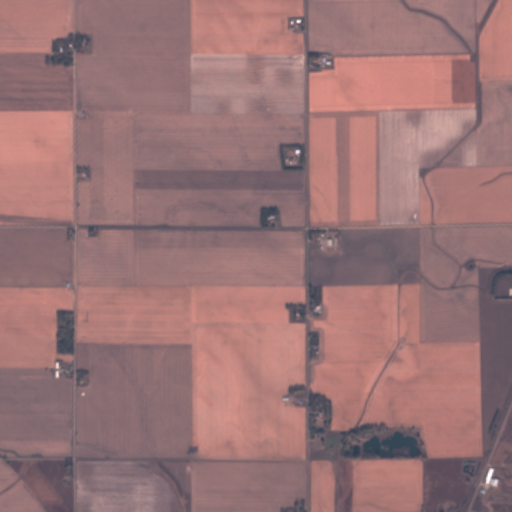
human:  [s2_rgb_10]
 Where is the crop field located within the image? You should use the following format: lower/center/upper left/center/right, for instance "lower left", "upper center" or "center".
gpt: The crop field is located in the lower left of the image.
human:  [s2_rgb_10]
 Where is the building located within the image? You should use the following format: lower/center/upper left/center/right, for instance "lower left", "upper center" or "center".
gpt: The building is located in the lower right of the image.
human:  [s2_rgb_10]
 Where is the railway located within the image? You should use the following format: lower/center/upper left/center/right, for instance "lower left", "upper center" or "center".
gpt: The railway is located in the right of the image.
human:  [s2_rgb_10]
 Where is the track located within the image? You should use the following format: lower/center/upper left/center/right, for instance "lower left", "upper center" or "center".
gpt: There is no track in the image.